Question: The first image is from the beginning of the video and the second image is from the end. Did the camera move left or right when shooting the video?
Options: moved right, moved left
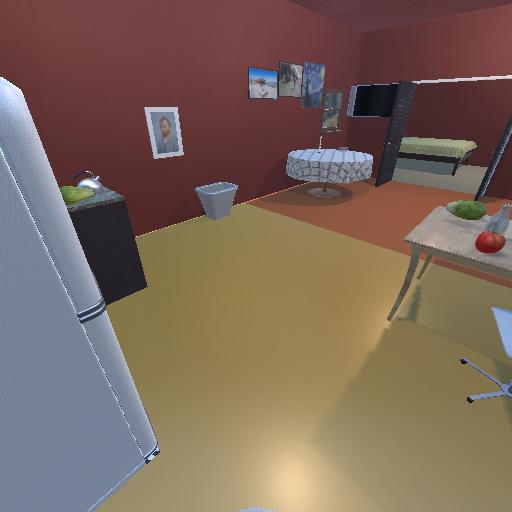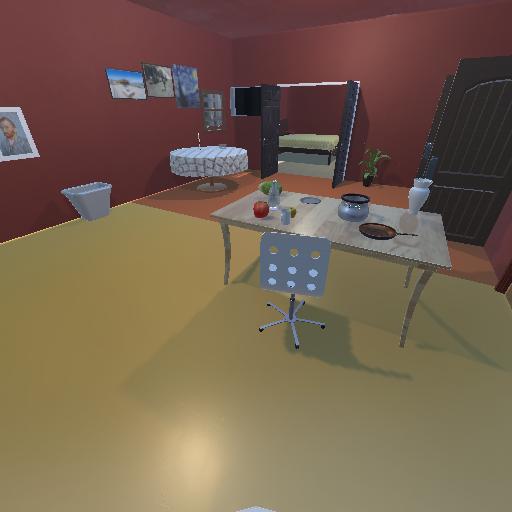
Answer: moved right